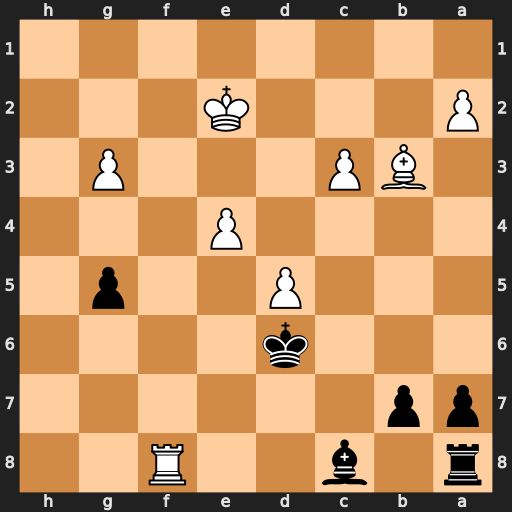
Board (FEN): r1b2R2/pp6/3k4/3P2p1/4P3/1BP3P1/P3K3/8
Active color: b
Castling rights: -
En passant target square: -
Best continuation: Bg4+ Ke3 Rxf8